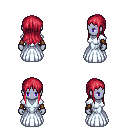
a pixel art fantasy rpg character, female body template, dark elf, purple skin, underdress, gold greaves, ruby red unkempt hairstyle, leather bracers, brown shoes, four views (front, back, left, right), 2x2 character sprite sheet, small pixel art, hard edges, no anti-aliasing